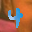
Label: 4